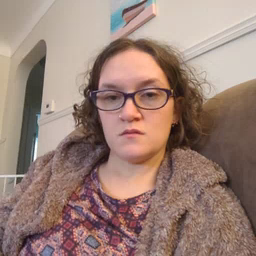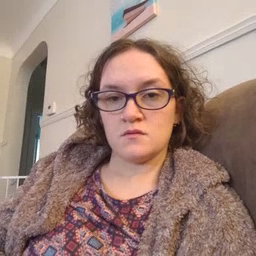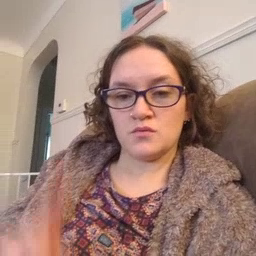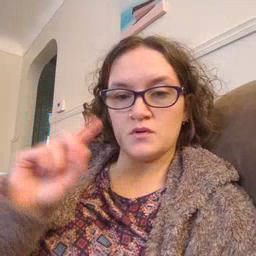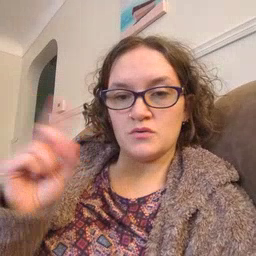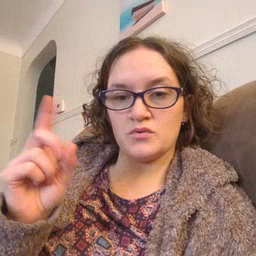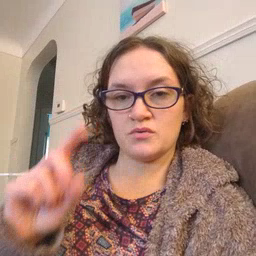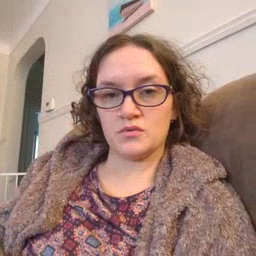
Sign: where